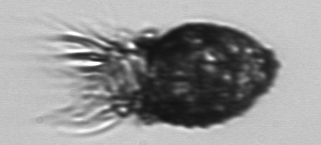
Label: Stenosemella_pacifica